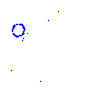
Particle: kaon